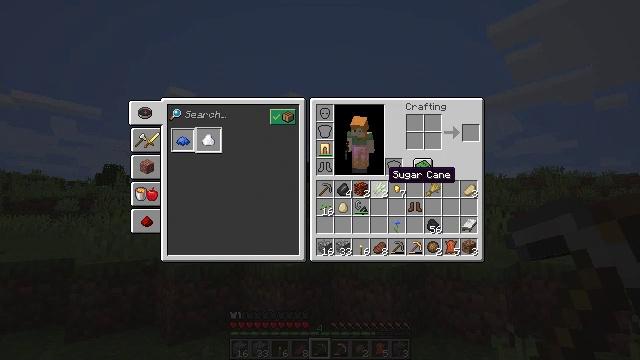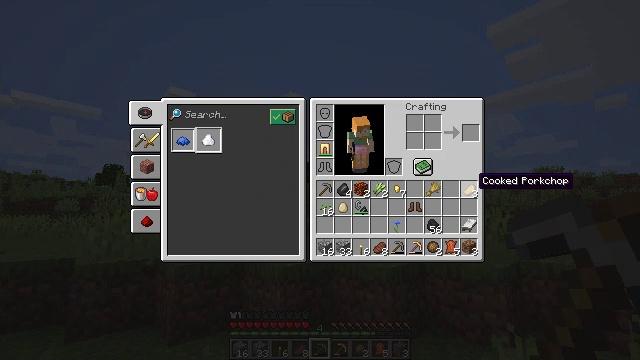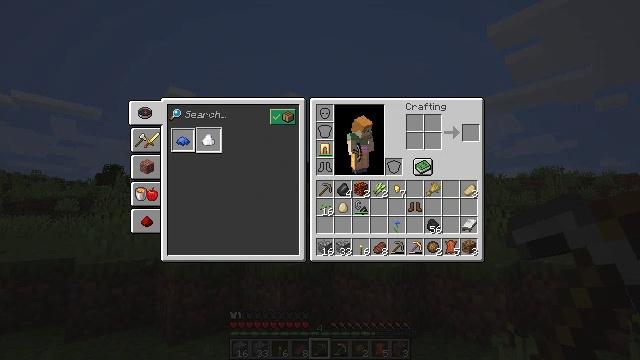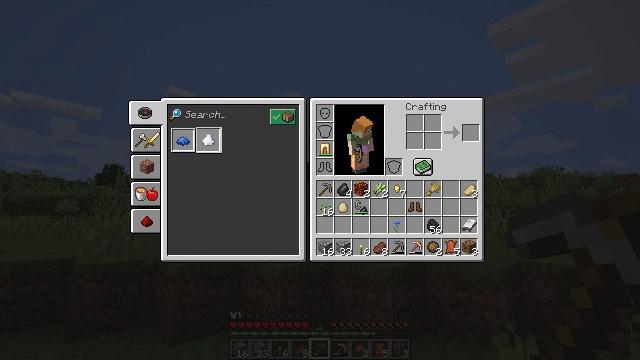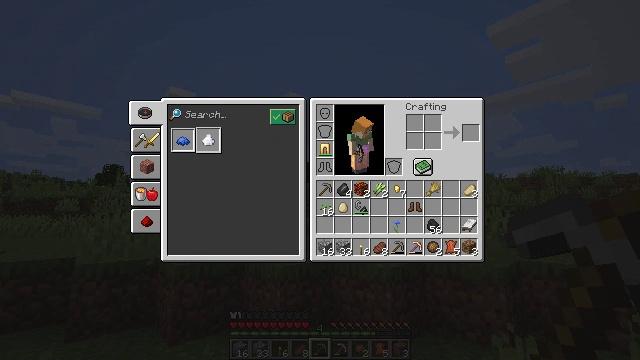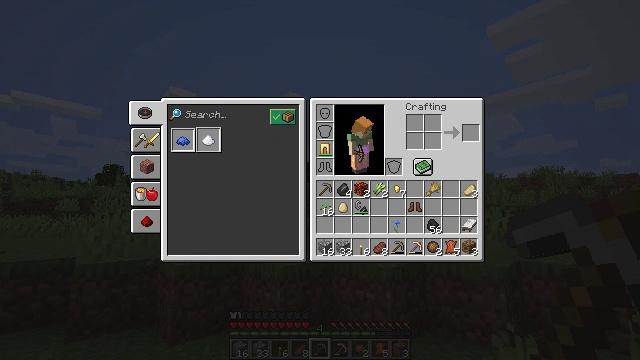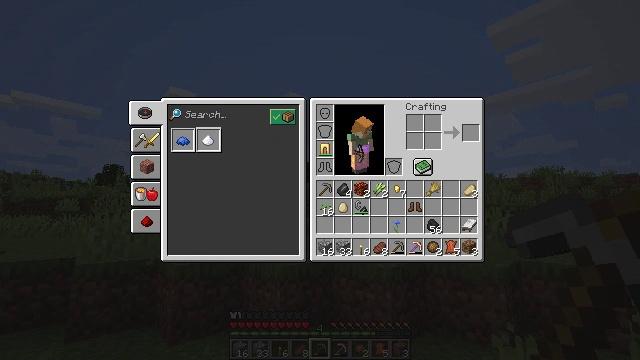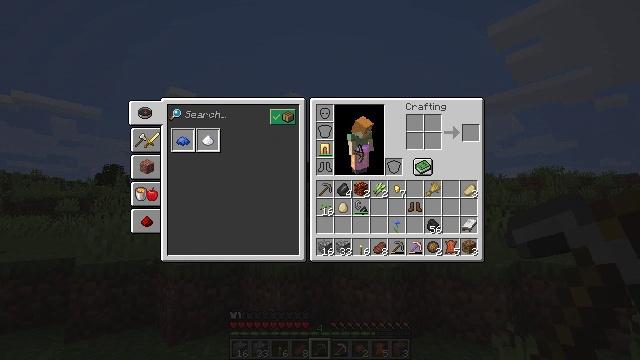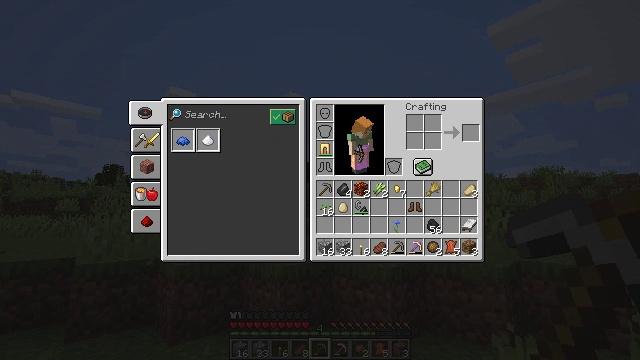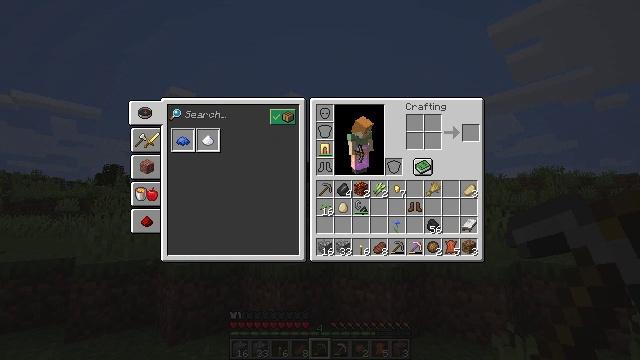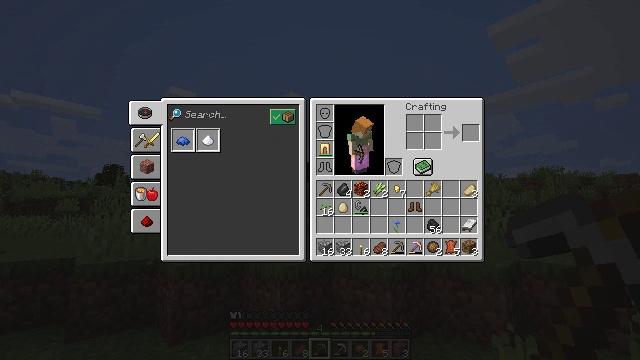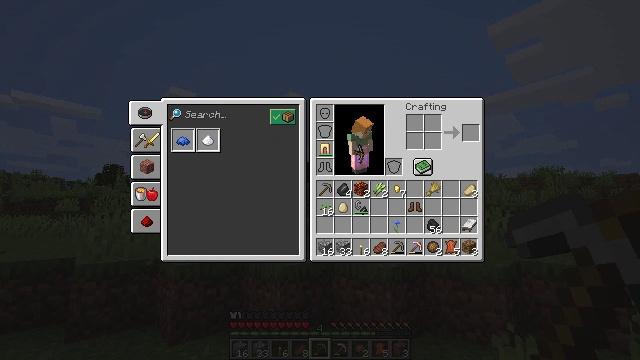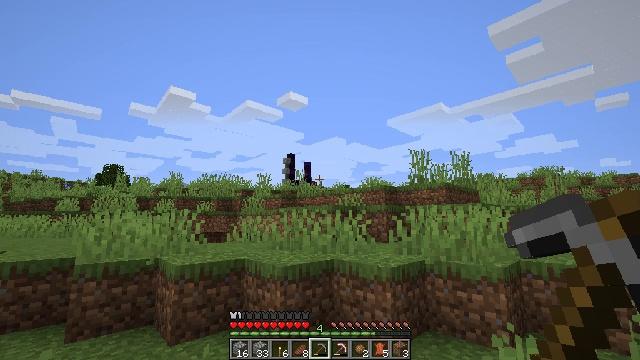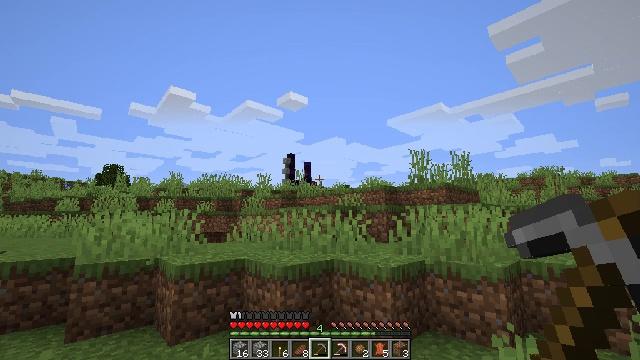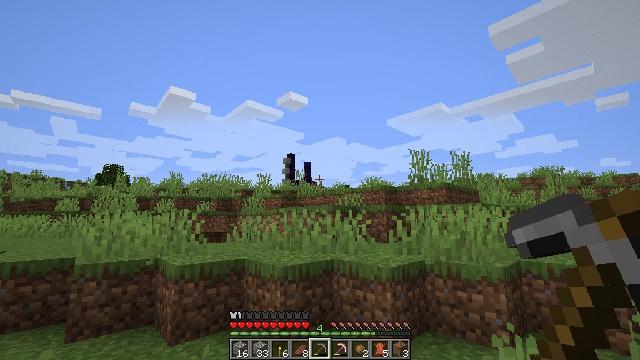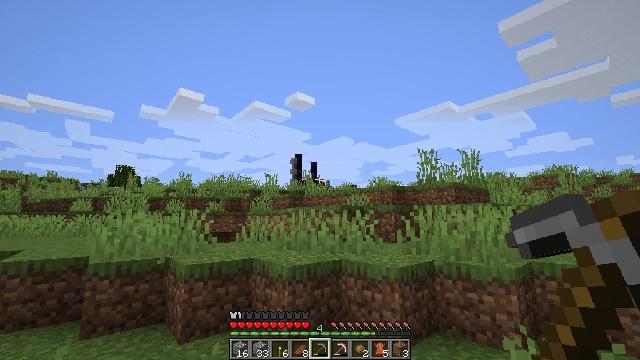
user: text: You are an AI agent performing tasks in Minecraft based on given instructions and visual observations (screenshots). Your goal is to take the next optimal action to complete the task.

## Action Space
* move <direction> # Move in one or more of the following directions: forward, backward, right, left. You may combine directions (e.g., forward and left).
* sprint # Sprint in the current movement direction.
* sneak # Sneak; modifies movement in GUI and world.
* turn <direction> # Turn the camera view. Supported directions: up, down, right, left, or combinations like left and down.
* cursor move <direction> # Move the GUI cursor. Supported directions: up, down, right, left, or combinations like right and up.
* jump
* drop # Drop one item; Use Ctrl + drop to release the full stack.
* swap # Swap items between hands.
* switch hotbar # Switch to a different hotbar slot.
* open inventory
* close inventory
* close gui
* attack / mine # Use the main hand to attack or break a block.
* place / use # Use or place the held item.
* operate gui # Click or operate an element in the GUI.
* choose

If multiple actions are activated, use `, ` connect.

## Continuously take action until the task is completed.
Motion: motion action
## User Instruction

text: Break the grass block.
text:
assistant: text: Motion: move forward, turn right
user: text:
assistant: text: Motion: move forward, turn right and down
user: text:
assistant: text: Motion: turn right
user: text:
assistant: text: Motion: turn right
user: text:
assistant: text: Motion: no_op
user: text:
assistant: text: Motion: no_op
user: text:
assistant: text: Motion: no_op
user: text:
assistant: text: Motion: no_op
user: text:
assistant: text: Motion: no_op
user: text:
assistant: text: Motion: no_op
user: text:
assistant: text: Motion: no_op
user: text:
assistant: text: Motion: close inventory
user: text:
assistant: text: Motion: close inventory
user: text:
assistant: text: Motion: close inventory
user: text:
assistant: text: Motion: turn left, close inventory
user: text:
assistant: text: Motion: move forward, turn left, close inventory
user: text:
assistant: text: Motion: move forward, turn left
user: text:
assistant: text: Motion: move forward
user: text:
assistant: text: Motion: move forward
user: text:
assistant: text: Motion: move forward
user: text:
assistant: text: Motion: move forward
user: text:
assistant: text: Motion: move forward
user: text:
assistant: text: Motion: move forward
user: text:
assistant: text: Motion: move forward
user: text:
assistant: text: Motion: move forward
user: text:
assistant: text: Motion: move forward and move right
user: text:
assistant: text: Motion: move forward and move right, jump
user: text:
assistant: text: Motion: move forward and move right, jump
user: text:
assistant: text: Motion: move forward and move right, jump
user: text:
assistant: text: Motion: move forward, jump